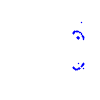
Particle: proton